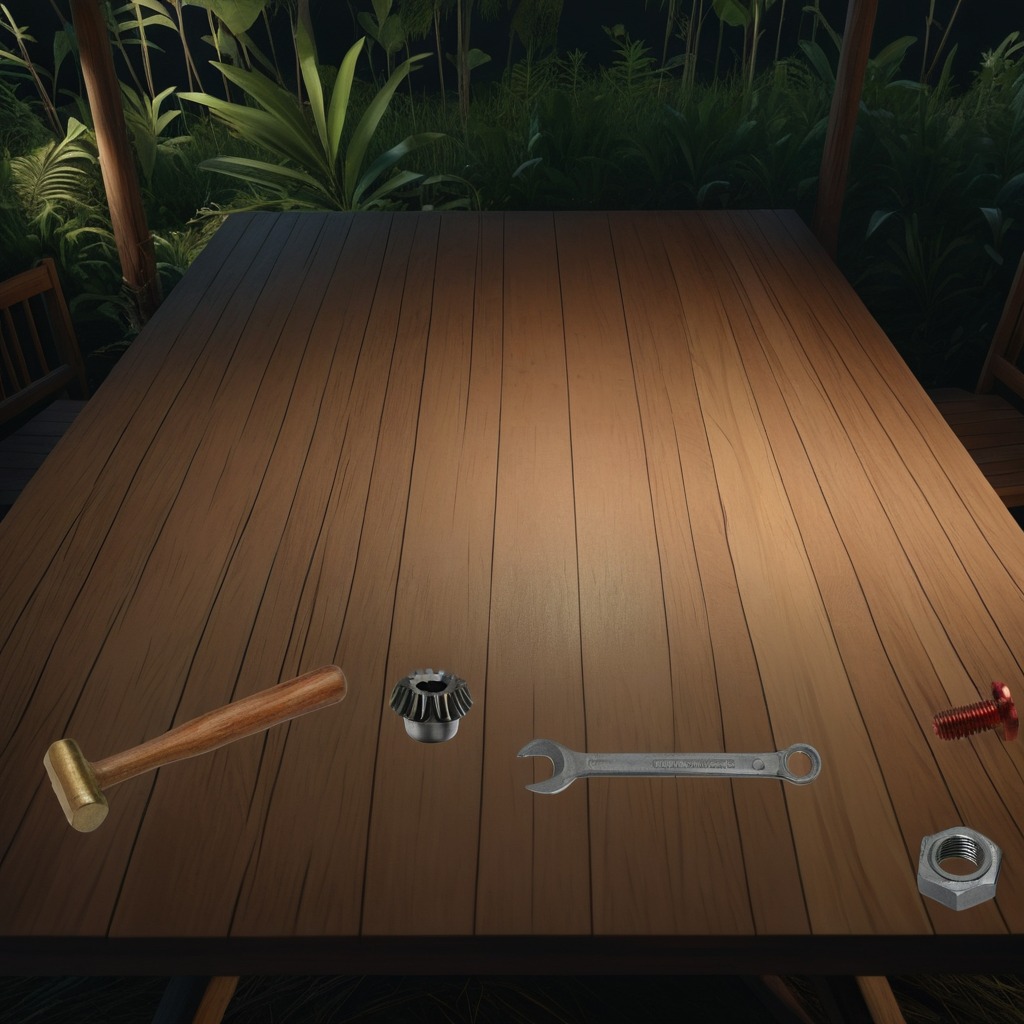
A steel gear with teeth, a hammer, a metal machine screw, a metal nut, and a wrench are lying on a wooden table inside a jungle field workshop tent at night.